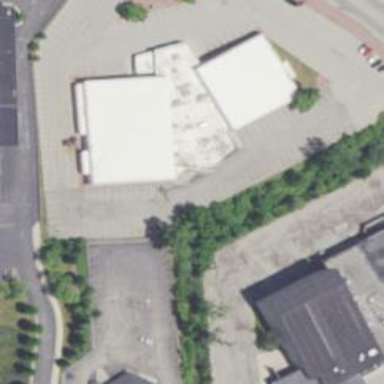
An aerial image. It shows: Building housing bowling alley.